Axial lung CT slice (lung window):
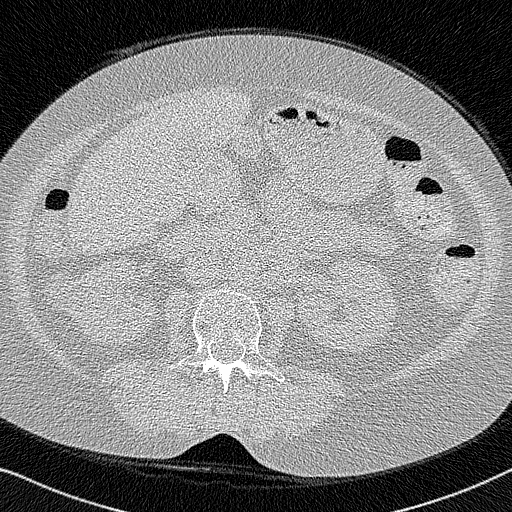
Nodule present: no